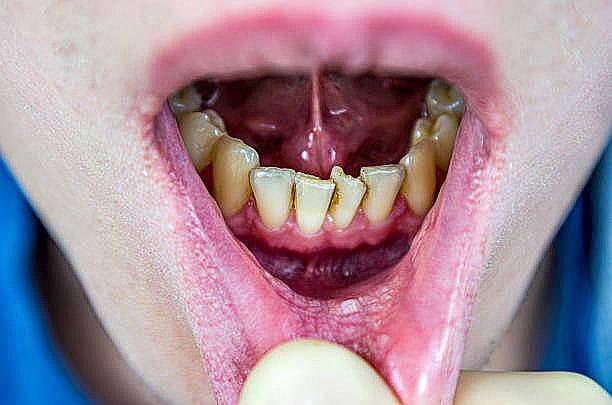
Condition: Gingivitis